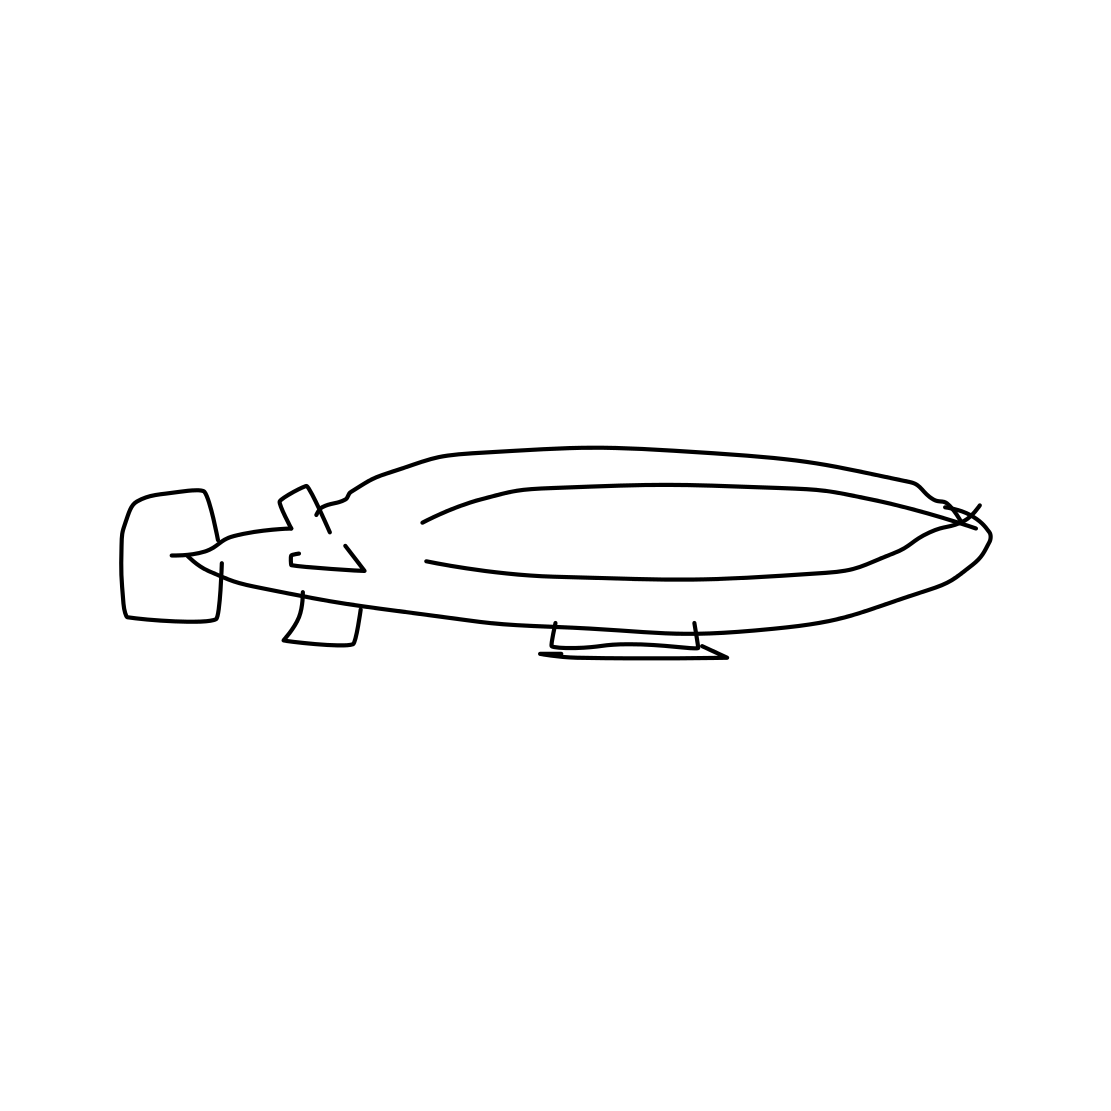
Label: blimp